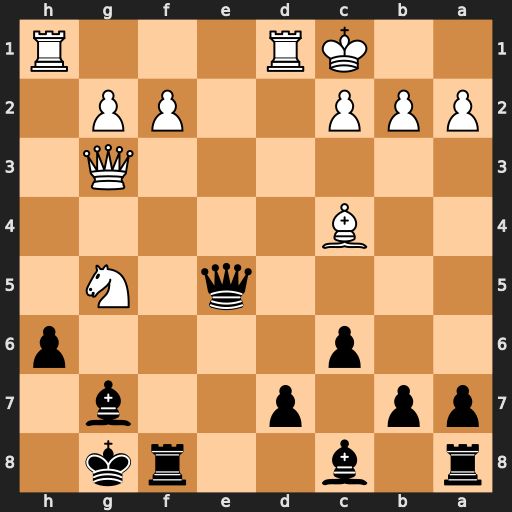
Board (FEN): r1b2rk1/pp1p2b1/2p4p/4q1N1/2B5/6Q1/PPP2PP1/2KR3R
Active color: b
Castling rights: -
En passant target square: -
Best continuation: d5 Qxe5 Bxe5 Bxd5+ cxd5